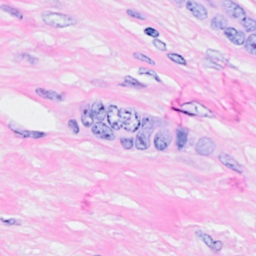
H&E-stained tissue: Breast